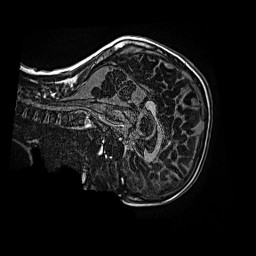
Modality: MP2RAGE
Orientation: sagittal
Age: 11
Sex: male
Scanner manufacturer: siemens
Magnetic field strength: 3 T
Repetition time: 4 s
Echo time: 0.00299 s